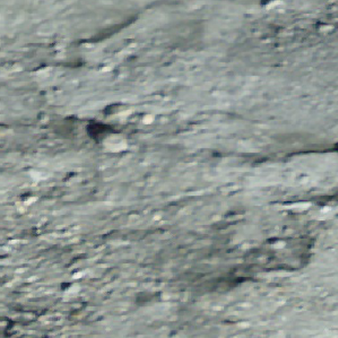
Label: other